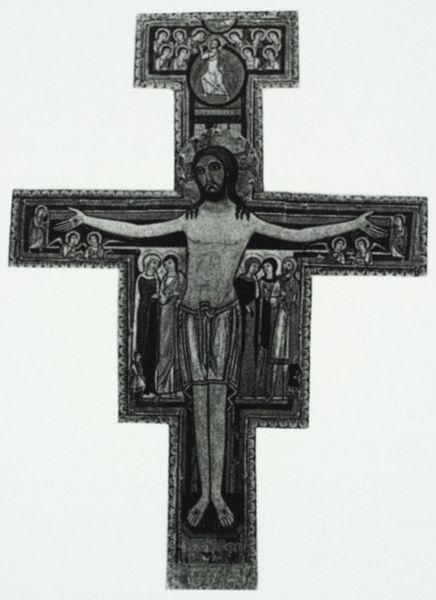
Titel: Wunderkreuz aus S. Damiano
Standort: Assisi, S. Chiara (EU - I - Toskana)
Schlagwörter: lendenschurz, nackt, frauen, holz, köpfe, arme, hände, haare, engel, starr, nägel, kreuz, christus, jesus, kreuzigung, kruzifix, jünger, maria, heiland, dornenkrone